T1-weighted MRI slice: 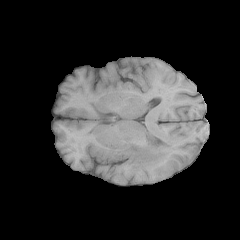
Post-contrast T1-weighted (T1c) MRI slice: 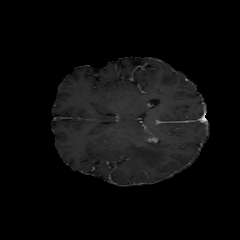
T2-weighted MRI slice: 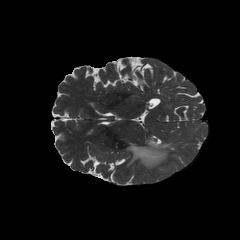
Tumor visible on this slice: yes